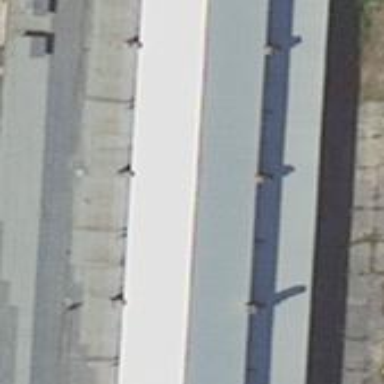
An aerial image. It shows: Manufacturing building.